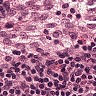
Metastatic tissue present: no